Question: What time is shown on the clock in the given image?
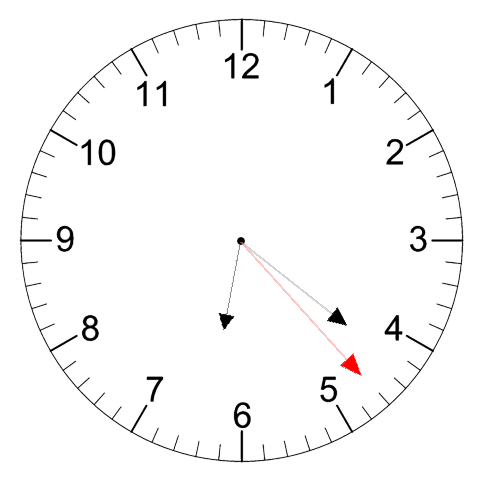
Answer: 06:21:23